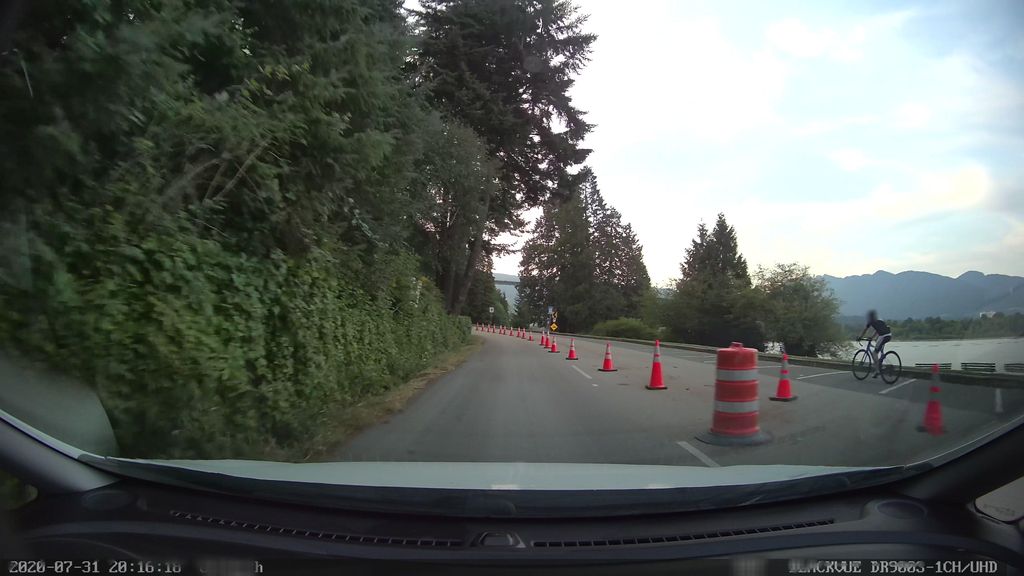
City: vancouver